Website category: university
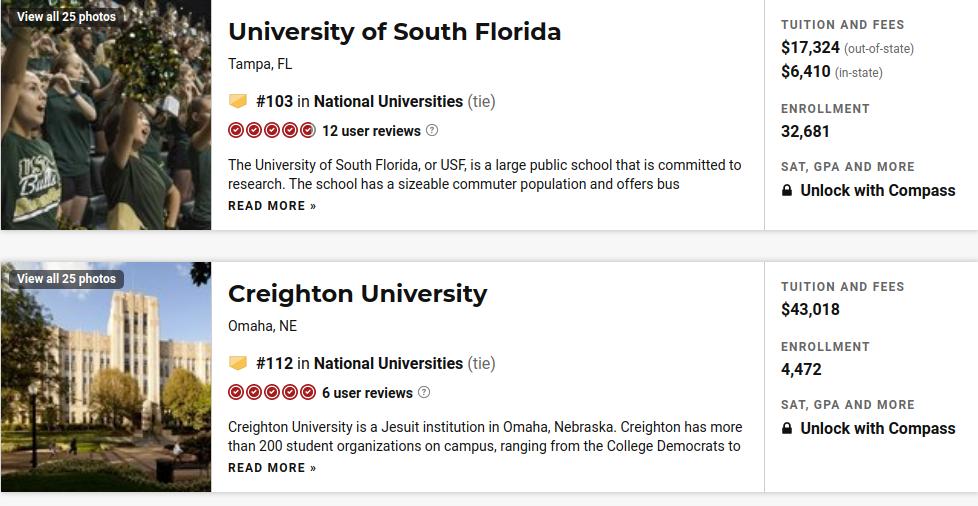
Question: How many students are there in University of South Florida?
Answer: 32,681

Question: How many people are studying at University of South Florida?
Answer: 32,681

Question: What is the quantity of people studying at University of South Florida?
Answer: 32,681

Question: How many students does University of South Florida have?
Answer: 32,681

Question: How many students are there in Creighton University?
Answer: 4,472

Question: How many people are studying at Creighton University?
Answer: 4,472

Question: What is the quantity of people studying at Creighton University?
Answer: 4,472

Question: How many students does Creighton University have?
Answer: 4,472

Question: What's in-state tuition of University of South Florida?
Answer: $6,410

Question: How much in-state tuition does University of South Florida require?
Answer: $6,410

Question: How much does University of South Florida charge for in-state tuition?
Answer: $6,410

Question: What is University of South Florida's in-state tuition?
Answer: $6,410

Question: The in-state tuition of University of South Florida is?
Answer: $6,410

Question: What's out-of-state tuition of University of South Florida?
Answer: $17,324

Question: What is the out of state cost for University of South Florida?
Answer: $17,324

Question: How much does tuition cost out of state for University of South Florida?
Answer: $17,324

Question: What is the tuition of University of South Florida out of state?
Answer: $17,324

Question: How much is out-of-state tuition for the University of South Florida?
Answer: $17,324

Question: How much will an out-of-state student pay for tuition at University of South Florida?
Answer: $17,324

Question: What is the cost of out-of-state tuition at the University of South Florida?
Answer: $17,324

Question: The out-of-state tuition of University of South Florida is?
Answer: $17,324

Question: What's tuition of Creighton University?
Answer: $43,018

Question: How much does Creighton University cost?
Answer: $43,018

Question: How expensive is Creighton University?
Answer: $43,018

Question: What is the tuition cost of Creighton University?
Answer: $43,018

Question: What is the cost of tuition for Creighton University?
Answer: $43,018

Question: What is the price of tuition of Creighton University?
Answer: $43,018

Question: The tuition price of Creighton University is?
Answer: $43,018

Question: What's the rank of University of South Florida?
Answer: #103

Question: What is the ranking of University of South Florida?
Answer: #103

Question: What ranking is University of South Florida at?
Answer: #103

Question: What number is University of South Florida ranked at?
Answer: #103

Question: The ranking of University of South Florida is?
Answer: #103

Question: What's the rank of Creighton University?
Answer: #112

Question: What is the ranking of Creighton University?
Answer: #112

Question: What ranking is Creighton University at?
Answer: #112

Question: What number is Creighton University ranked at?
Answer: #112

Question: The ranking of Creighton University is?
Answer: #112

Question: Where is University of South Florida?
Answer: Tampa, FL

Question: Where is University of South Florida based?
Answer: Tampa, FL

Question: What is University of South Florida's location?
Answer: Tampa, FL

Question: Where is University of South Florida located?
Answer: Tampa, FL

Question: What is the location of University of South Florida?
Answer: Tampa, FL

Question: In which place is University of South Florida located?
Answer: Tampa, FL

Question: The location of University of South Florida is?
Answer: Tampa, FL

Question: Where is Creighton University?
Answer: Omaha, NE

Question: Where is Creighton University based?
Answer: Omaha, NE

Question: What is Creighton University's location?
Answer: Omaha, NE

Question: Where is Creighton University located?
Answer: Omaha, NE

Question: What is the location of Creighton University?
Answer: Omaha, NE

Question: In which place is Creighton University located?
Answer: Omaha, NE

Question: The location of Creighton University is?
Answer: Omaha, NE

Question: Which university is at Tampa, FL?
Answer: University of South Florida

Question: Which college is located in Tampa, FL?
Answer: University of South Florida

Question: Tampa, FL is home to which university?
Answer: University of South Florida

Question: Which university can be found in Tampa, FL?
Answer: University of South Florida

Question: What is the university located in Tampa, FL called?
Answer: University of South Florida

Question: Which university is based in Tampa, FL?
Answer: University of South Florida

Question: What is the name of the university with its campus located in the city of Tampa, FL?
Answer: University of South Florida

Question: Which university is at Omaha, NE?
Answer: Creighton University

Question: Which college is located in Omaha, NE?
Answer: Creighton University

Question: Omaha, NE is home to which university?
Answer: Creighton University

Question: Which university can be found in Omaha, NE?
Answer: Creighton University

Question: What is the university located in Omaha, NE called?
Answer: Creighton University